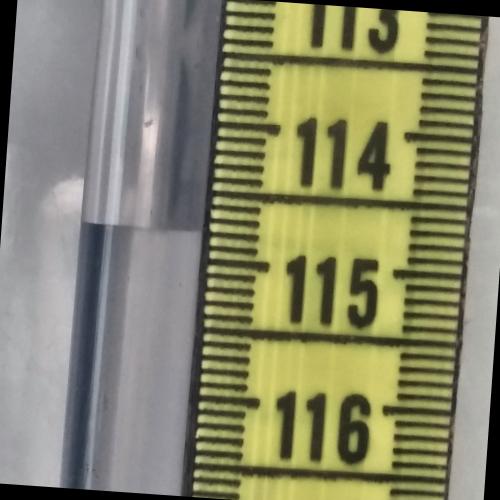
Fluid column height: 114.8 cm